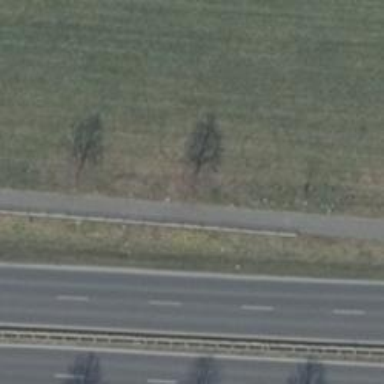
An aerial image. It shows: Avenue of deciduous broadleaved trees.